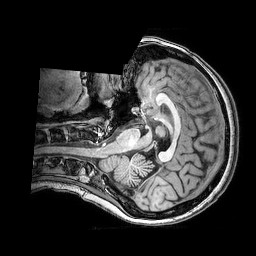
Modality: T1w
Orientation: axial
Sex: female
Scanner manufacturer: philips
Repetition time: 0.008181 s
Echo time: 0.00376 s